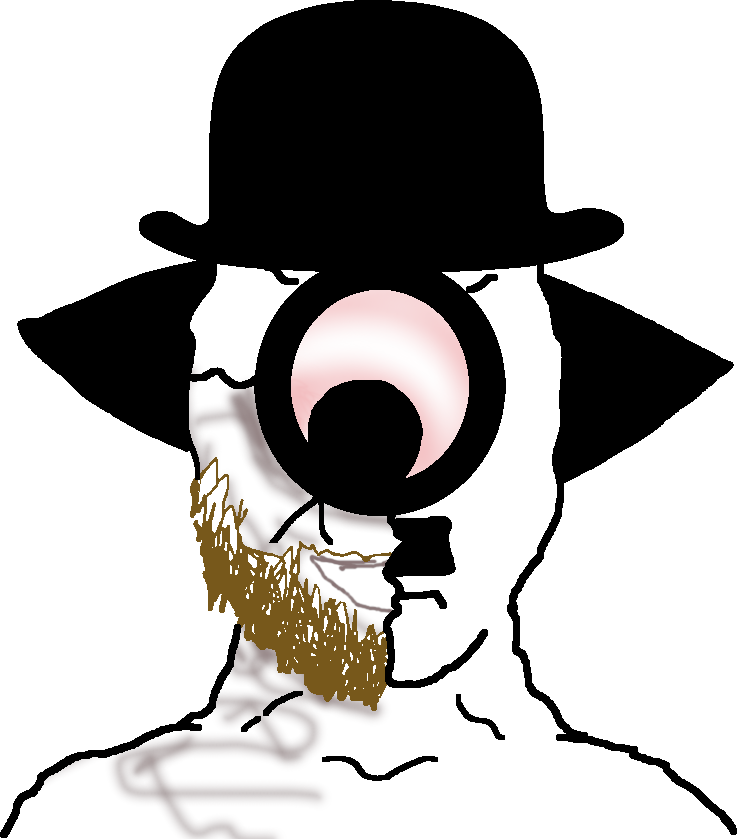
Label: 5_Coomer